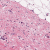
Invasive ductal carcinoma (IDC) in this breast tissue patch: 0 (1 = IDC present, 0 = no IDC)